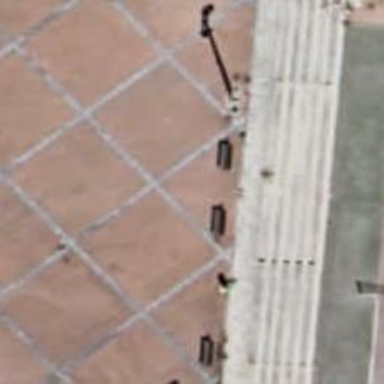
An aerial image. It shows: Brown bench.